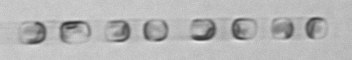
Label: Skeletonema